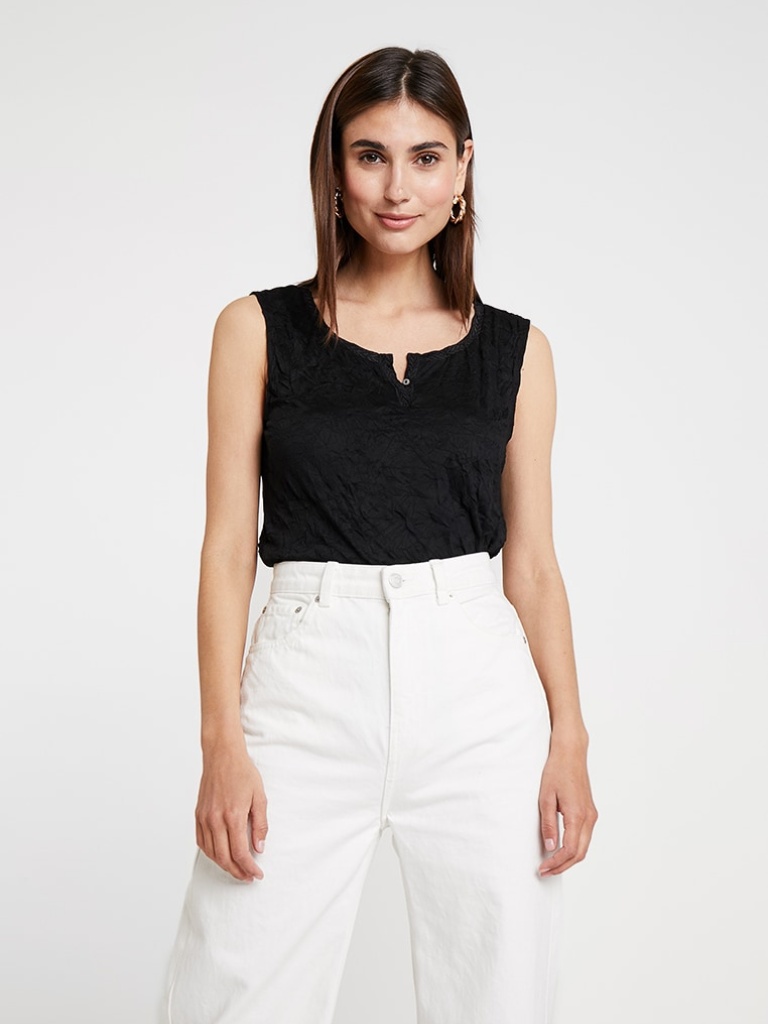
jersey tight sleeveless hip length Fully Tucked in scoop tank